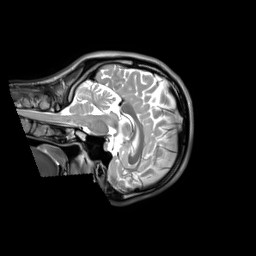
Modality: T2w
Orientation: sagittal
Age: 33
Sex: male
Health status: ill
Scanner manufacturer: siemens
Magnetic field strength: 3 T
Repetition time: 2.8 s
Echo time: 0.326 s